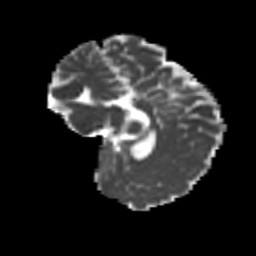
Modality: MD
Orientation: sagittal
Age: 25
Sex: female
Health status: healthy
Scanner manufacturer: siemens
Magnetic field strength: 3 T
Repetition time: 8.6 s
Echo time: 0.095 s